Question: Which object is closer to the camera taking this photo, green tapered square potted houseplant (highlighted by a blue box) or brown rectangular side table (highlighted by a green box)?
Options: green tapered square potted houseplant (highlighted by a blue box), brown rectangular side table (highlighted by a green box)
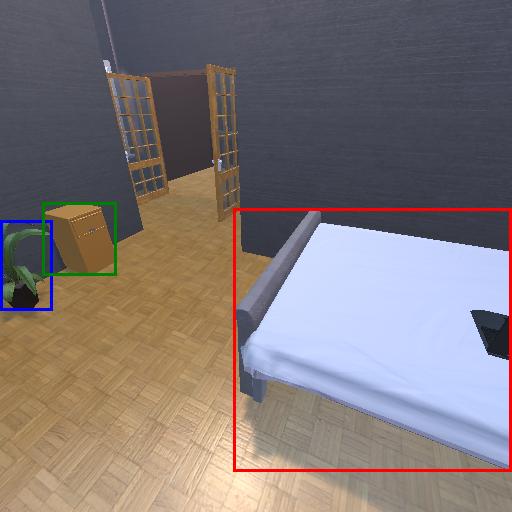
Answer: green tapered square potted houseplant (highlighted by a blue box)